Field crop: maize
Growth stage: 2
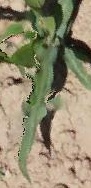
Species: maize